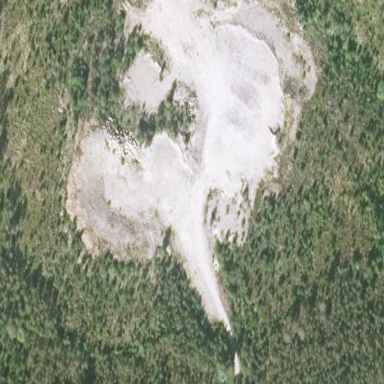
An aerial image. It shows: Quarry that is source of aggregate.